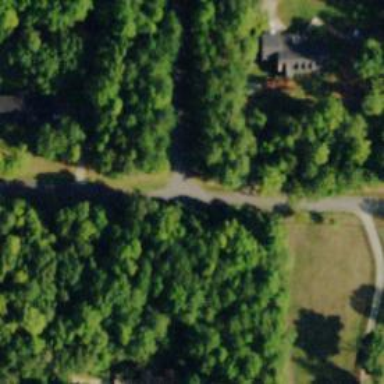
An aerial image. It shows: Residential road.